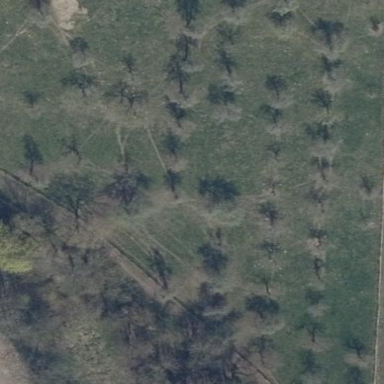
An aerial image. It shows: Orchard.